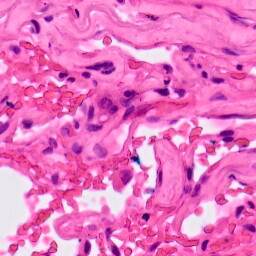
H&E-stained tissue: Lung